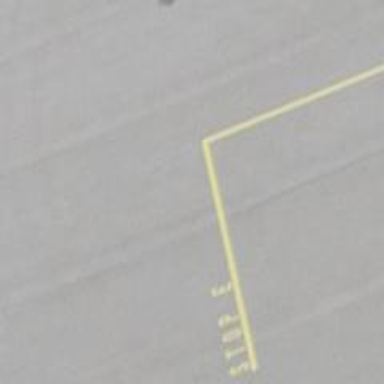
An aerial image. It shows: Airport parking position.